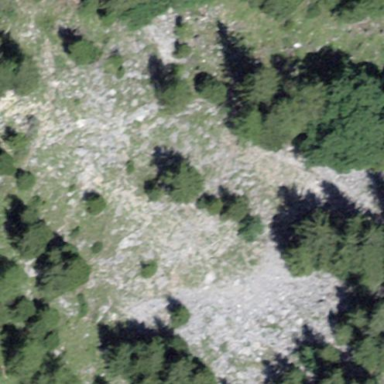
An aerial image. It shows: Landscape of bare rock.